Question: I am trying to build the <URL> python module from C++ and boost source. The library compiles without a problem on linux. For windows I am using Visual Studio 2017 and Cmake 3.9. Here were my steps.
1. Visual Studio Install options
2. Download Boost, Install Script from within Visual Studio Command Line Terminal bootstrap.bat b2 -j%cores% toolset=msvc-14.1 address-model=32 architecture=x86 link=static threading=multi runtime-link=static --build-type=complete stage --with-python Rename boost_python-vc141-mt-s-1_64.lib to python_boost.lib to satisfy cmake requirements.
3. CMake Config options
4. Visual Studio External Include Directories
5. Visual Studio External Lib Directories
6. Move a copy of the originally named boost_python-vc141-mt-s-1_64.lib to the bgs build folder.
7. Execute Visual Studio Build. It successful creates libbgs python dll
8. According to this question I rename libbgs.dll to .pyd and have the boost lib in the folder. I added bgslibrary/build to path. Unfortunately not quite there yet.

Some dependency issue. A quick look at DependencyWalker is very intimidating, a huge number of problems.
<URL>
Before I go and try to individual add all those .dll manually to the bgslibrary/build folder, is there a higher level error that I've done. Should I have selected "static library" in the general properties of visual studio, would that make a difference?
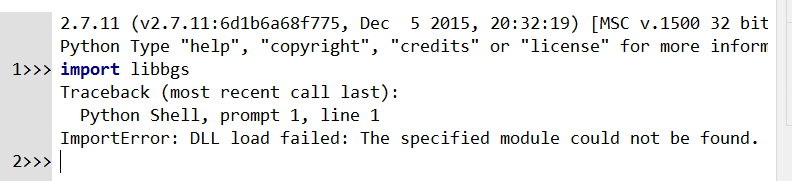
Answer: Solved. Dependency walker is old enough where it just shows alot of errors. Really it was jut the 4 opencv dlls. Adding opencv/build/release/bin to my path did it.